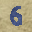
Label: 6